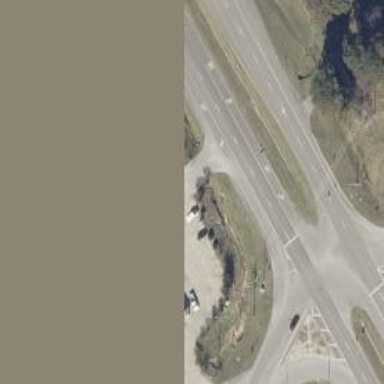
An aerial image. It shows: Primary highway with asphalt surface that includes dual carriageway.